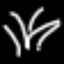
Label: palm tree